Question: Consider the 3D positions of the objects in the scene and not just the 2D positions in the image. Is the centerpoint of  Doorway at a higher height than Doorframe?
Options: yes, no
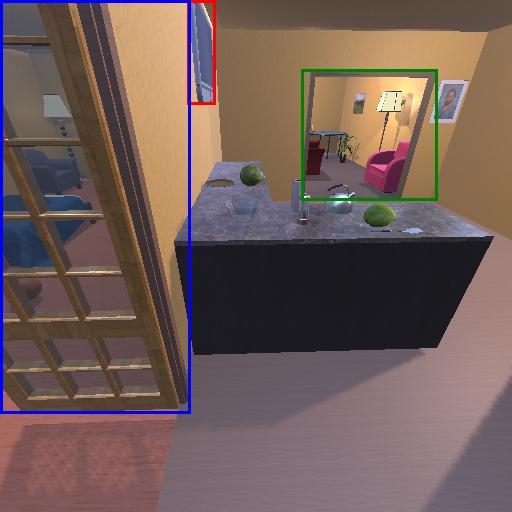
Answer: yes